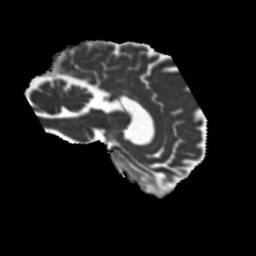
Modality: MD
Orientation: sagittal
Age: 54
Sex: male
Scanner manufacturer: siemens
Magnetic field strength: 3 T
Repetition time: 5.25 s
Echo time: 0.08 s